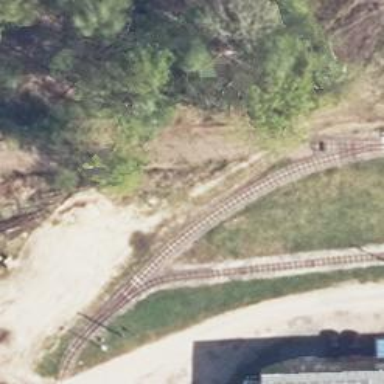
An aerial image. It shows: Railway switch.